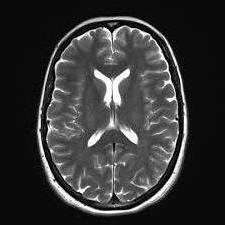
Label: notumor